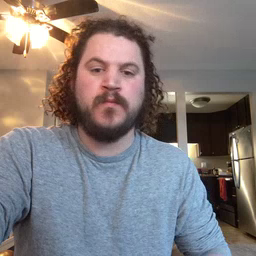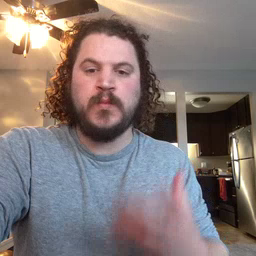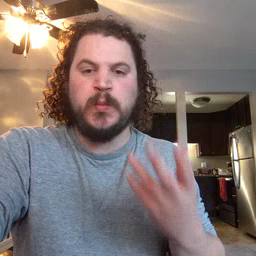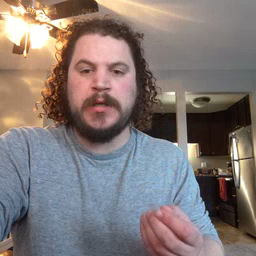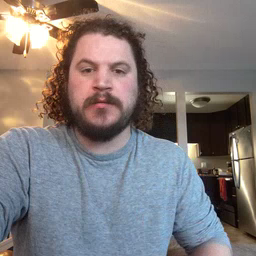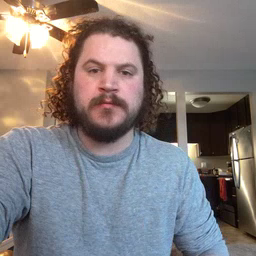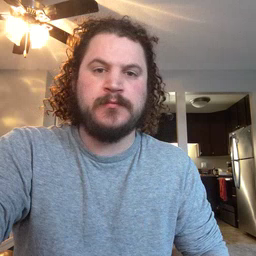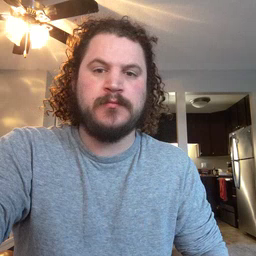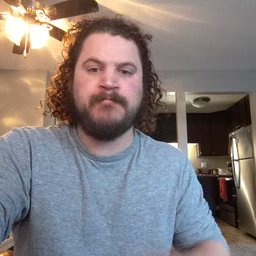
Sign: wet